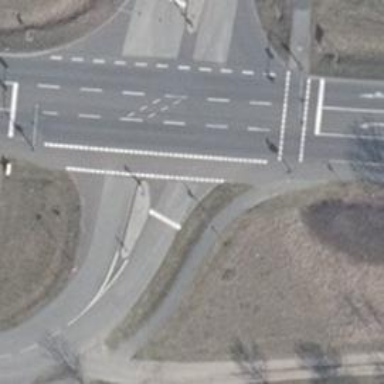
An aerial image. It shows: Crossing with traffic signals.